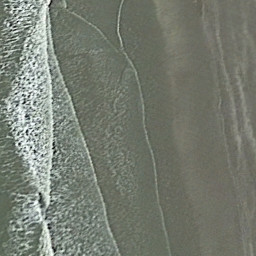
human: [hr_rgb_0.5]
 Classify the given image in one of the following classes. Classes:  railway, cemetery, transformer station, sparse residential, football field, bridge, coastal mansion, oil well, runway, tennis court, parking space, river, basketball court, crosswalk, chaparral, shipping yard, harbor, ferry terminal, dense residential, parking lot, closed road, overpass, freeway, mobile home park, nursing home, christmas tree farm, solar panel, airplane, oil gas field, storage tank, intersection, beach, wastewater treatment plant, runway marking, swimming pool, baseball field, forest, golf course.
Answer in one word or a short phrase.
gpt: beach